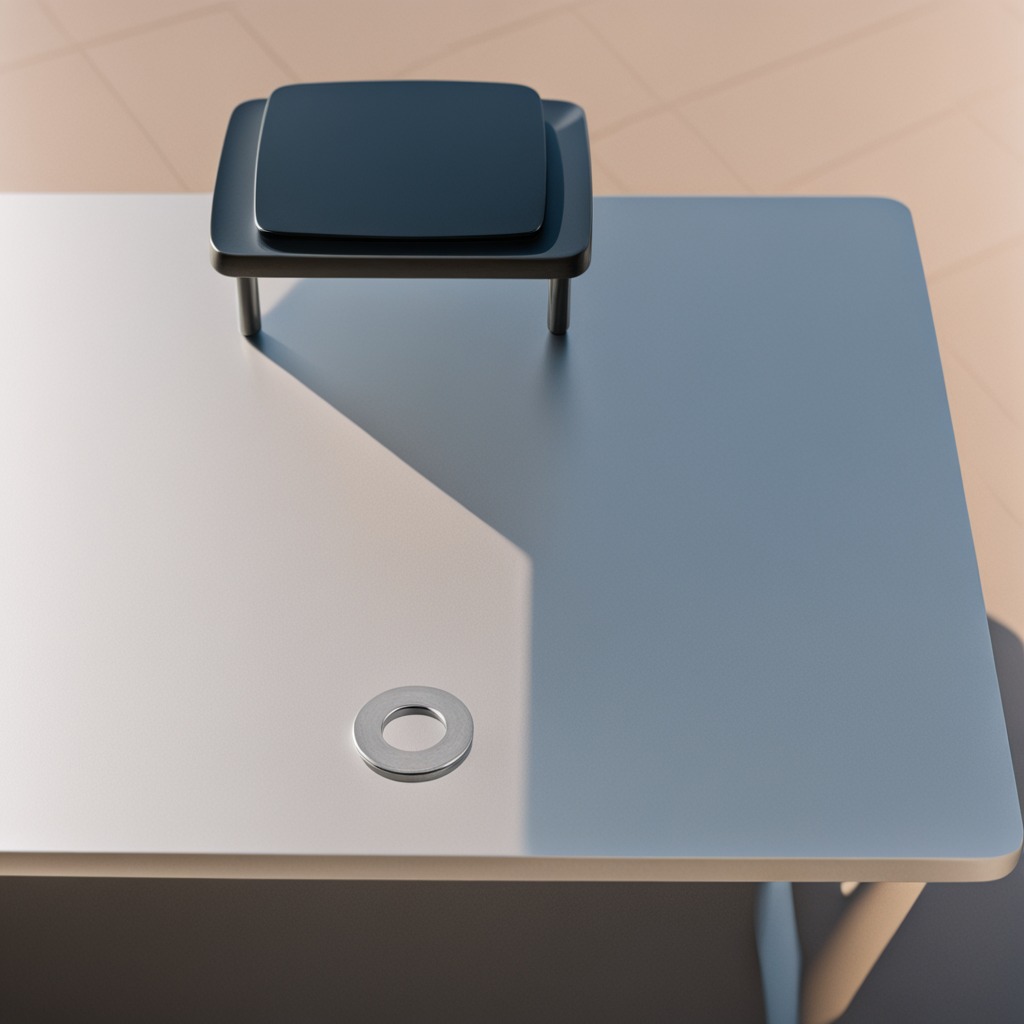
A flat metal washer lies on the table.